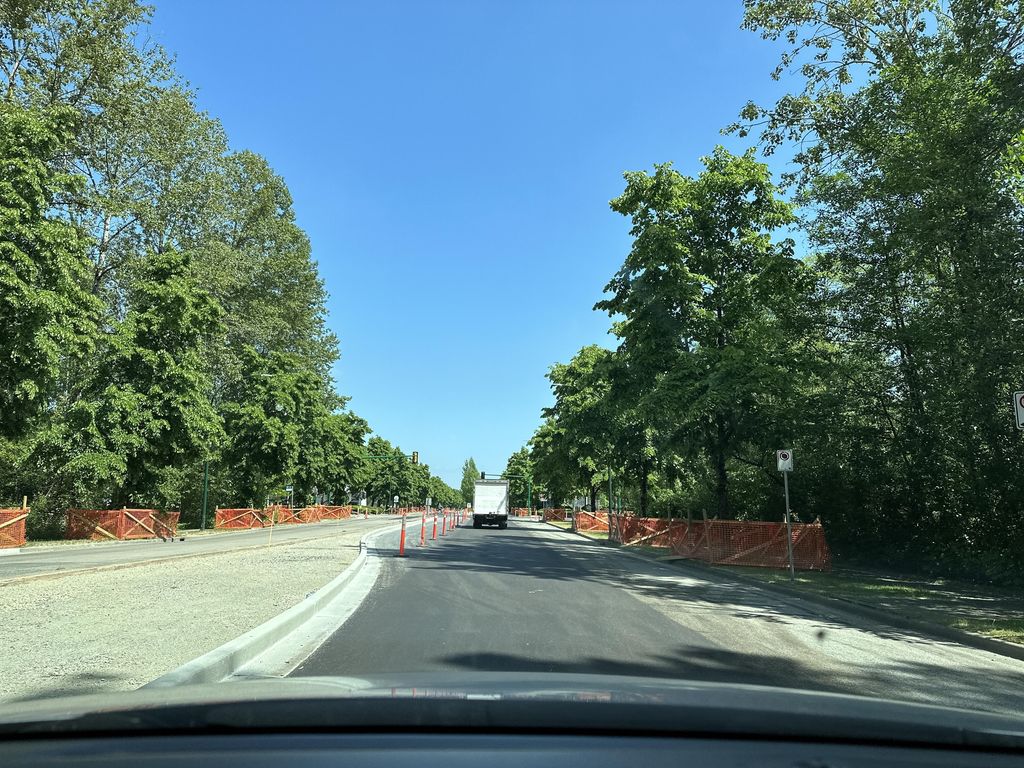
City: vancouver